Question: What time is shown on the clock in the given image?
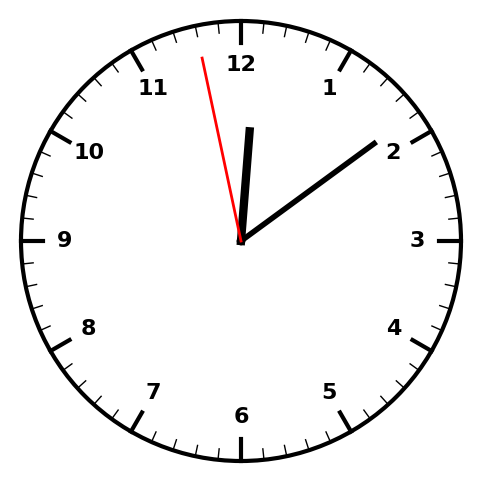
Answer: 12:08:58